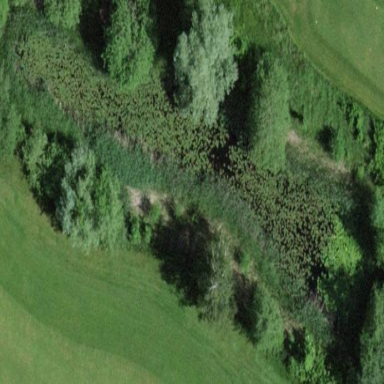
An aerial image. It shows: Pond surrounded by natural water.